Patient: sex M, age 29
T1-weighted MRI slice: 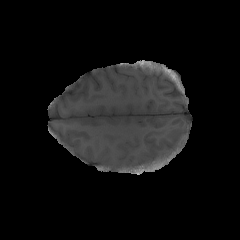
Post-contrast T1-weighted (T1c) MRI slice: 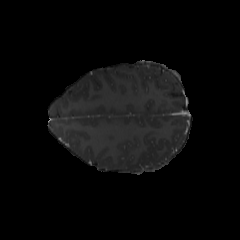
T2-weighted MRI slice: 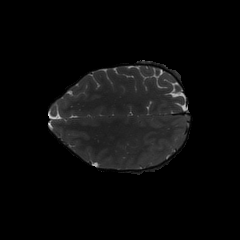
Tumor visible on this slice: no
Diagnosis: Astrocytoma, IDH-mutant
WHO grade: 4